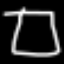
Label: square